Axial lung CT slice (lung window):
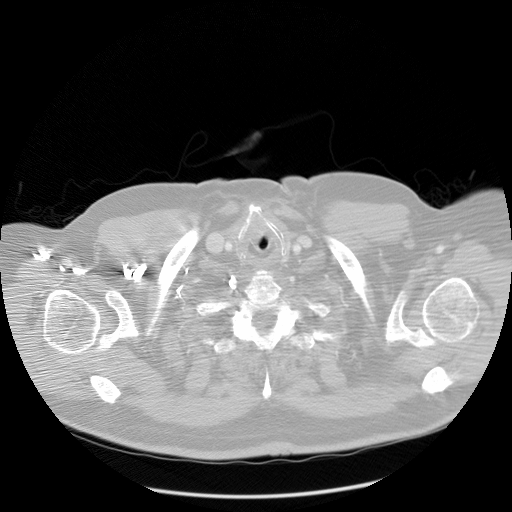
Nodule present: no